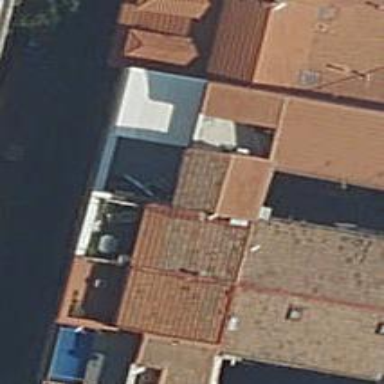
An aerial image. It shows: Restaurant.